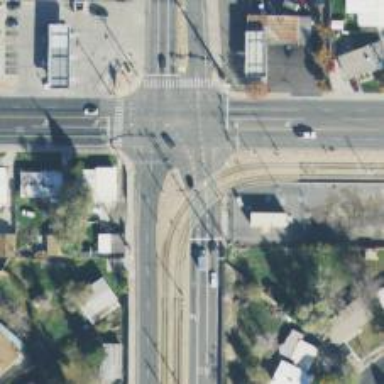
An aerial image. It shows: Light rail railway system with contact lines for electrification.